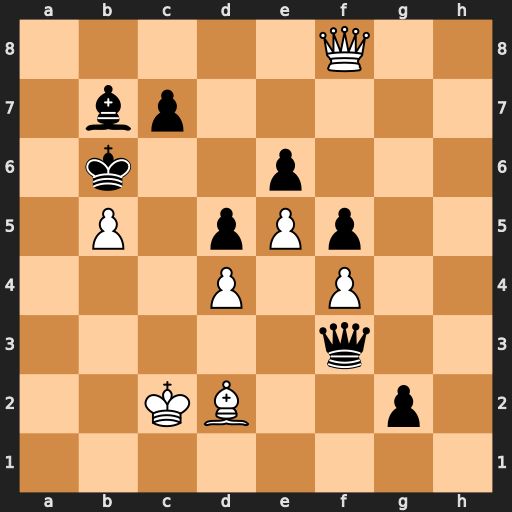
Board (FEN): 5Q2/1bp5/1k2p3/1P1pPp2/3P1P2/5q2/2KB2p1/8
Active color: w
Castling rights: -
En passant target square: -
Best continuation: Qc5#